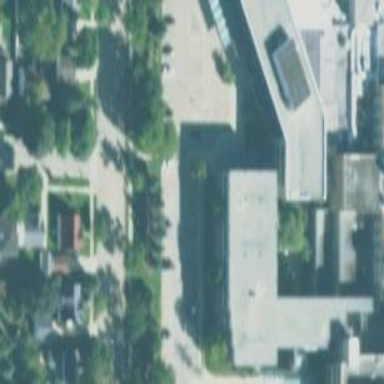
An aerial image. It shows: Hospital building.